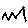
Label: zigzag